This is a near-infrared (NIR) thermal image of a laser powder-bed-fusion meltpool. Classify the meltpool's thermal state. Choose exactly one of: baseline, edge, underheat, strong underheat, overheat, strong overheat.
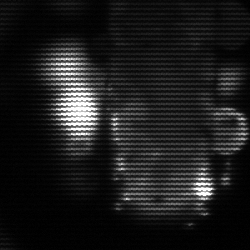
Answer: strong underheat